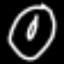
Label: donut